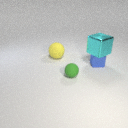
small blue metal cube to the right of large yellow rubber sphere